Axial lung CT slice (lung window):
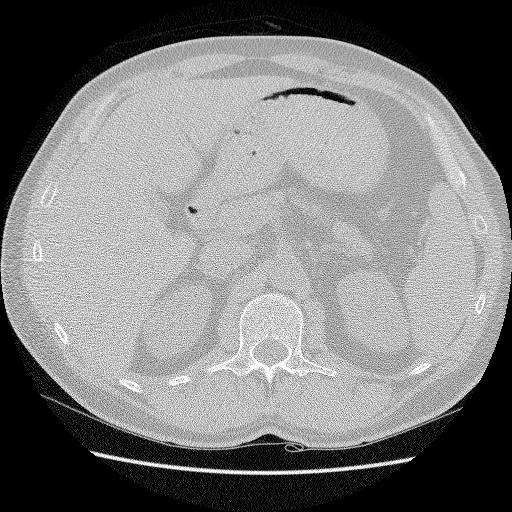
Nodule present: no